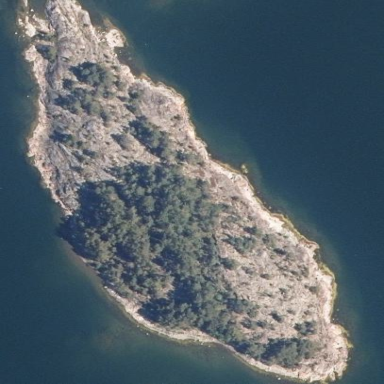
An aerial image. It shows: Island with natural coastline.